Field crop: maize
Growth stage: 2
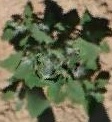
Species: chenopodium